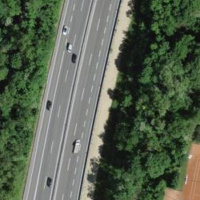
EUNIS habitat code: 57
Species observed at this site:
Allium ursinum